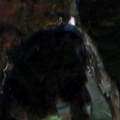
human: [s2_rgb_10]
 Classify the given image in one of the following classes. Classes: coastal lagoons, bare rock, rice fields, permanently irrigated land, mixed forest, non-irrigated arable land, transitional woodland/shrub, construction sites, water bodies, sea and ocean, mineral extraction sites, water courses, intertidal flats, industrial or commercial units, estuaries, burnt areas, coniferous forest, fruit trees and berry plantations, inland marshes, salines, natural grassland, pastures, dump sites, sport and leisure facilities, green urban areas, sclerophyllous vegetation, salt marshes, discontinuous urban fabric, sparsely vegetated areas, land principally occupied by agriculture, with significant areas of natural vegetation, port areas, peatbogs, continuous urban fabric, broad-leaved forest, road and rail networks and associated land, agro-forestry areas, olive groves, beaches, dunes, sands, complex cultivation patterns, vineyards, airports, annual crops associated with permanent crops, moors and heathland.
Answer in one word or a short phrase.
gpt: non-irrigated arable land, pastures, complex cultivation patterns, broad-leaved forest, coniferous forest, mixed forest